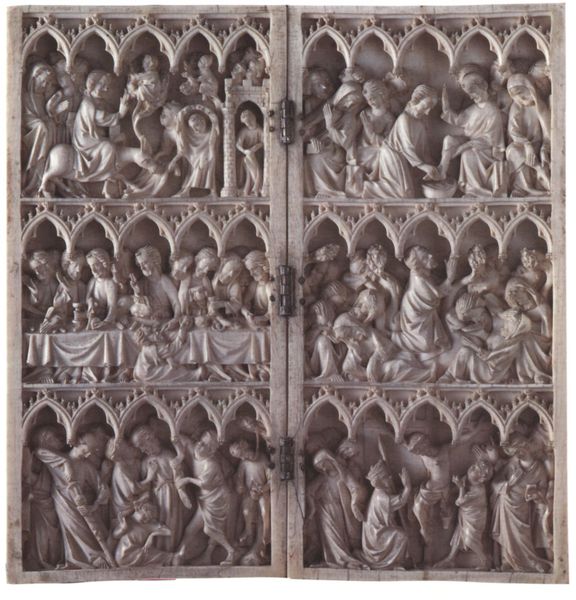
Titel: Diptychon mit Szenen aus der Passion, rheinisch
Institution: Madrid, Museo Arqueologico Nacional
Schlagwörter: menschen, fenster, holz, männer, tisch, bibel, herodes, neues testament, gotik, relief, schrank, figuren, tafel, bögen, kreuz, religion, altar, leben, spitzbogen, christus, jesus, kreuzigung, andacht, heilige, abendmahl, jerusalem, biblisch, szenen, schrein, fresco, christi, elfenbein, geburt, ägypten, gewände, dreipass, retabel, schnitz, passion, einzug, abendmal, diptychon, fusswaschung, nazareth, letzte abendmahl, heilsgeschichte, dreiblatt, kephal, holyschrank